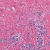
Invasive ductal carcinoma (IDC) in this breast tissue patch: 0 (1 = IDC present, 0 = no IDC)